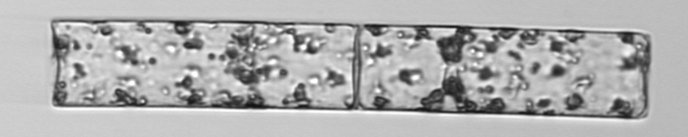
Label: Guinardia_flaccida